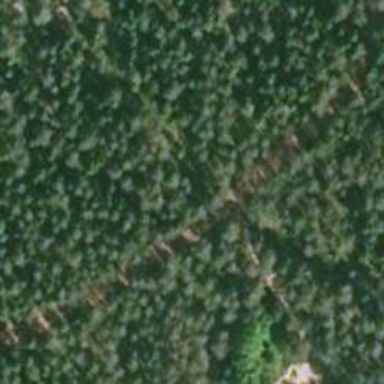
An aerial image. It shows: Track road with excellent trail visibility.